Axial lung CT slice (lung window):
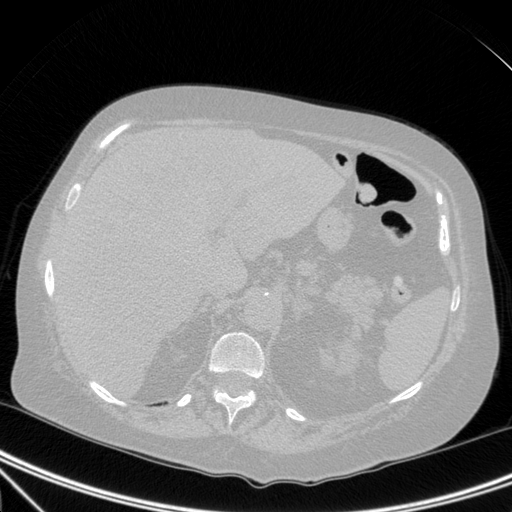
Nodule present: no